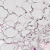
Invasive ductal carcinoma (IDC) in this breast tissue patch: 0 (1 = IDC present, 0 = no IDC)